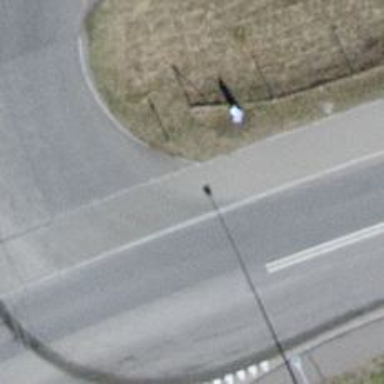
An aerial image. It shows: Guidepost with information.